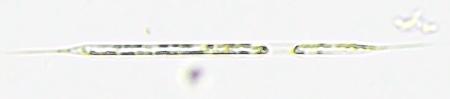
Label: Rhizosolenia